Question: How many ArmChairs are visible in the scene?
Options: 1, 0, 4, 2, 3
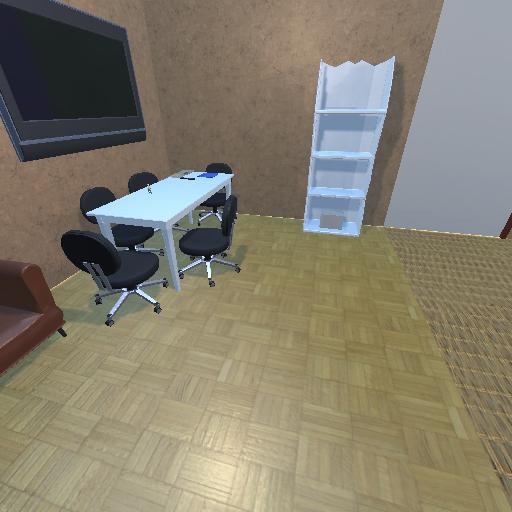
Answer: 1